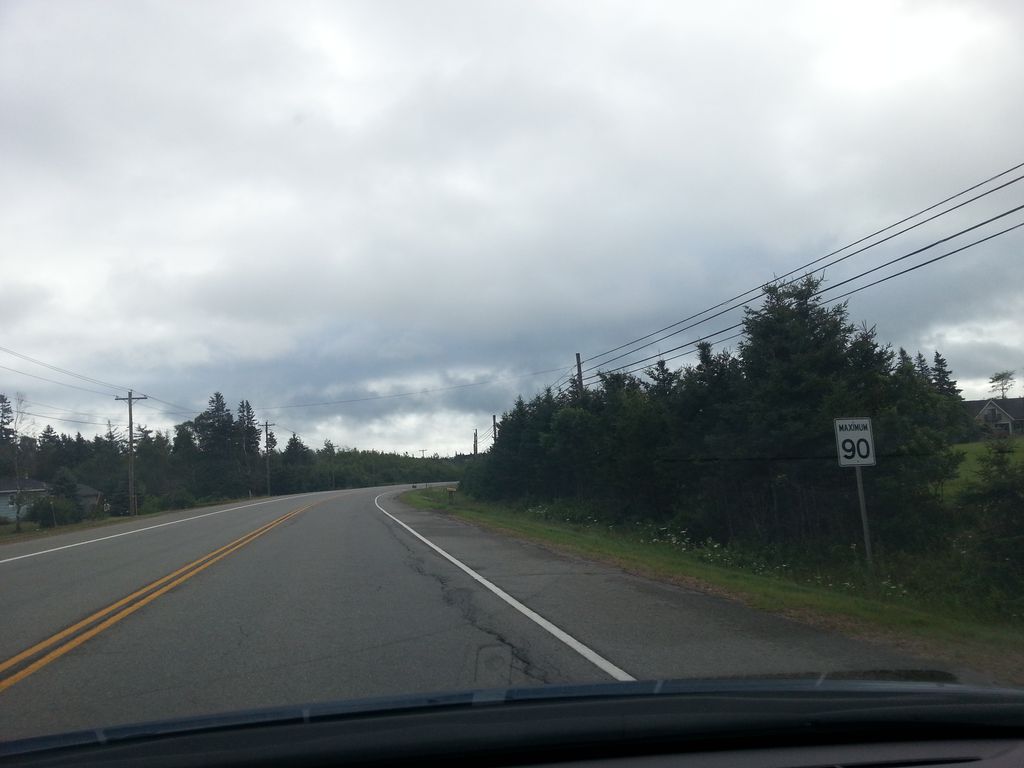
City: charlottetown